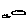
Label: cloud